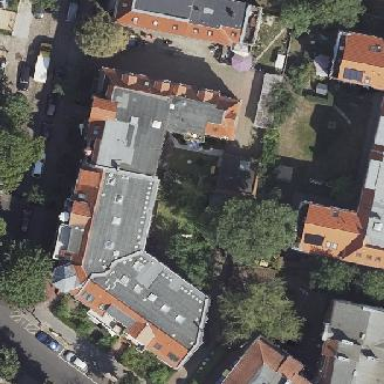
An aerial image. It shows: Residential building with double saltbox roof shape.